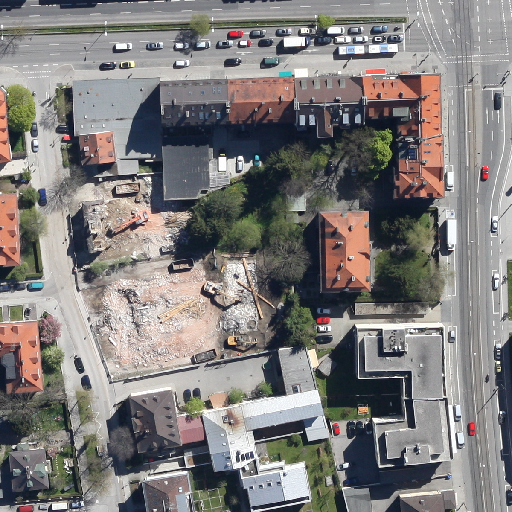
Referring expression: long truck in the parking area